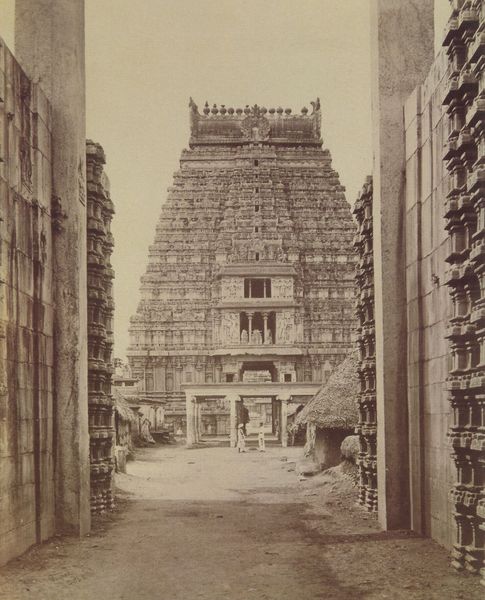
Titel: Der östliche Tempel in Trichinopoly
Künstler: Samuel Bourne
Standort: Great Bardfield (Essex)
Institution: Privatsammlung
Schlagwörter: felsen, gestein, himmel, schatten, menschen, braun, fenster, grau, hell, licht, pfeiler, schmuck, strasse, säulen, weiss, anlage, dach, gebäude, haus, weg, ornament, alt, architektur, stehen, stein, hütte, kirche, turm, skulptur, relief, düster, ansicht, fassade, gasse, zwei, mauer, amerika, platz, sepia, treppen, schmal, dekor, verzierung, durchgang, stufen, exotisch, hoch, tor, foto, fotografie, wände, eingang, gang, palast, denkmal, groß, asien, schwarzweiß, gemäuer, portal, sims, skulpturen, mauern, portikus, geschosse, tempel, heiligtum, pyramide, indien, stockwerke, babel, bauten, zinne, archäologie, areal, hindu, inka, maya, azteken, stätte, mittelamerika, mayas, kambodscha, khmer, etagenbau, gebäue, schwerz-weis, hindutempel